Brain MRI, t1w sequence, axial 2D slice.
Patient: age 38, sex F, weight 78 kg, height 1.78 m
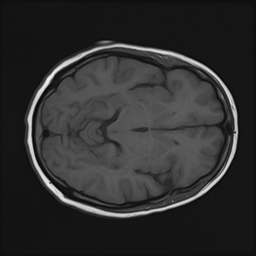